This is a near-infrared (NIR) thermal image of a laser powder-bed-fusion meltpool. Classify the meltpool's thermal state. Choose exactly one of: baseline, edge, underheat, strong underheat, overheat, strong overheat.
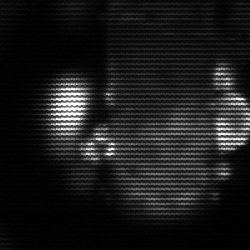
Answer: strong underheat